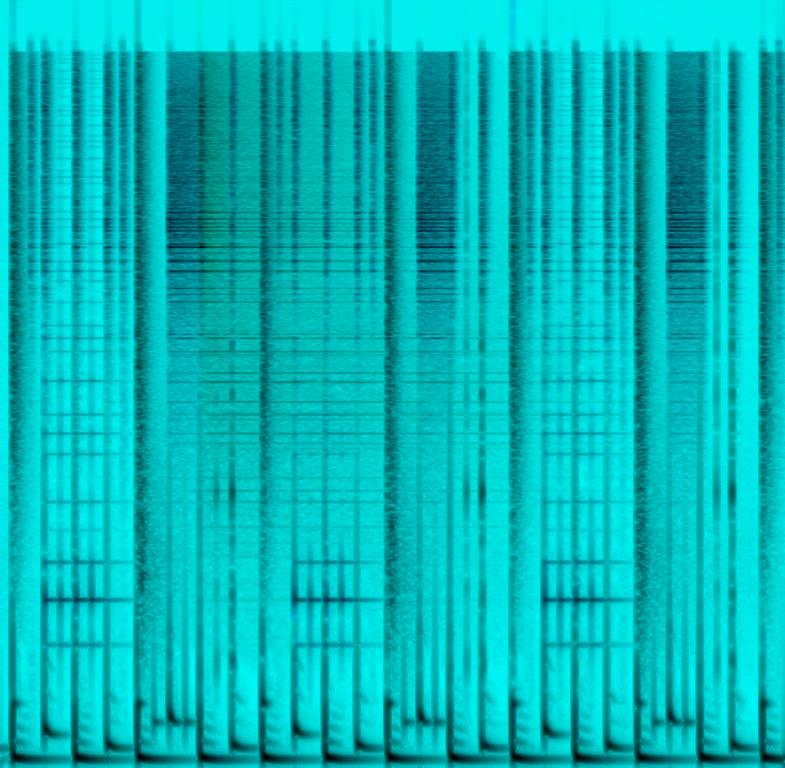
The song is an instrumental piece. The song is medium tempo with a steady rhythm, groovy bass line, retro keyboard tones. The song is dance-like and entertaining. The song is a hip hop tune and an amateur production.